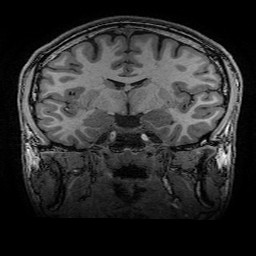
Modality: T1w
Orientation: sagittal
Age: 21
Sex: male
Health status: healthy
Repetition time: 2.53 s
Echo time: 0.0034 s